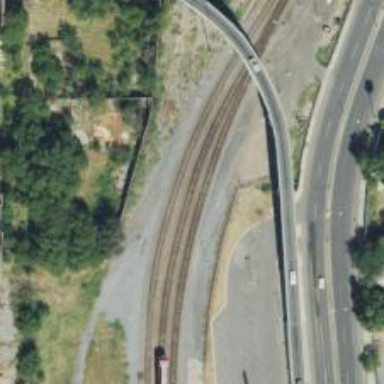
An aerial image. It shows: Railway siding for service.